Question:
The left one is on computer and right one is on mobile.
I dont want the mobile on to have a gradient background or round edges.
'''
input {
margin: 0px;
font-size: 20px;
border: 0px;
background: green;
color: lime;
height: 40px;
width: 123px;
padding: 0px;
}
'''
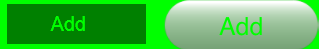
Answer: I know that on mobile devices like the iPhone and other apple products which use safari have different formats for input including the rounded edge. The easiest way around this would be to just create image with a onclick function. Like so, or onmouseover for a hover effect.
'''
<script>
function myfunction(){
}
</script>
<img src="picture.png" onclick="myfunction();" onmouseover="this.src='image2.gif'" />
'''